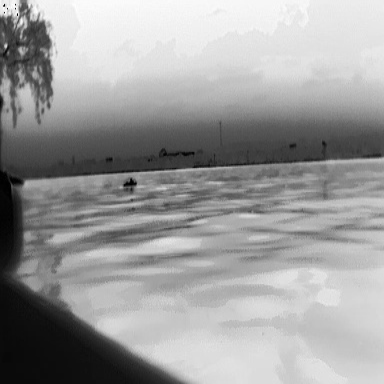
There is a warship in the infrared image.